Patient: sex M, age 32
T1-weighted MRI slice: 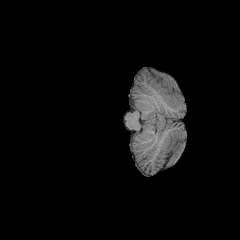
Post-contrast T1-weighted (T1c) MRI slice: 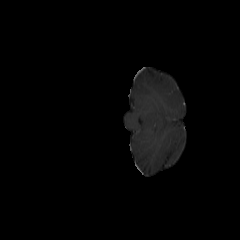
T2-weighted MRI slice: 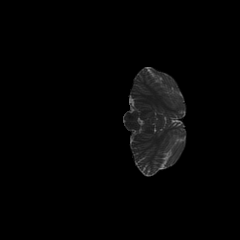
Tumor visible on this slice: no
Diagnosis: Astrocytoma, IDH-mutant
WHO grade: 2